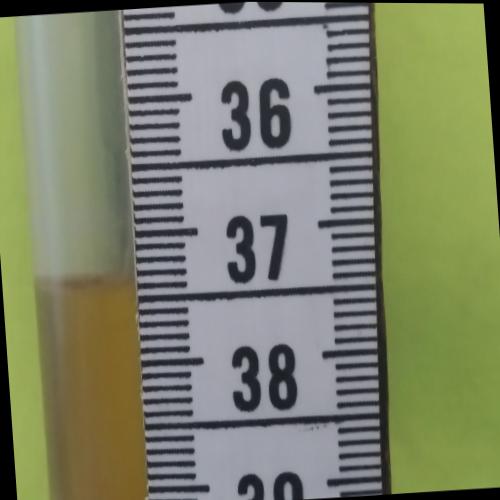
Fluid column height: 37.3 cm